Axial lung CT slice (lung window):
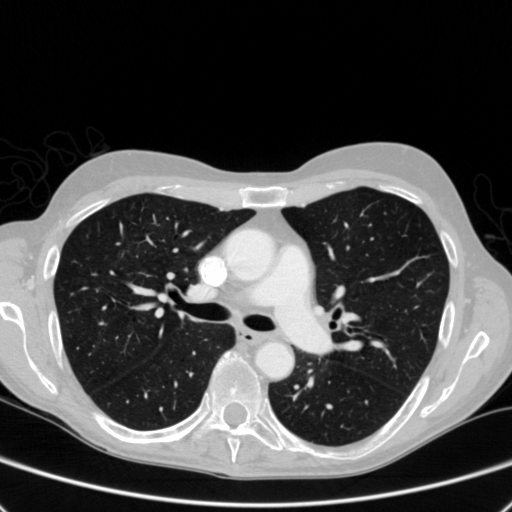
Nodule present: no